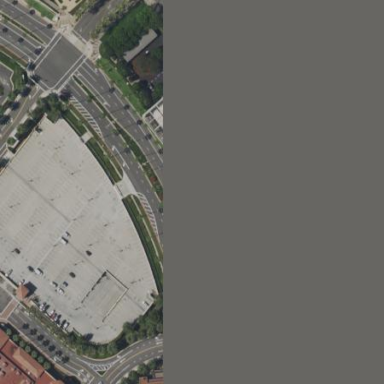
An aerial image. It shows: Multi-storey parking building.